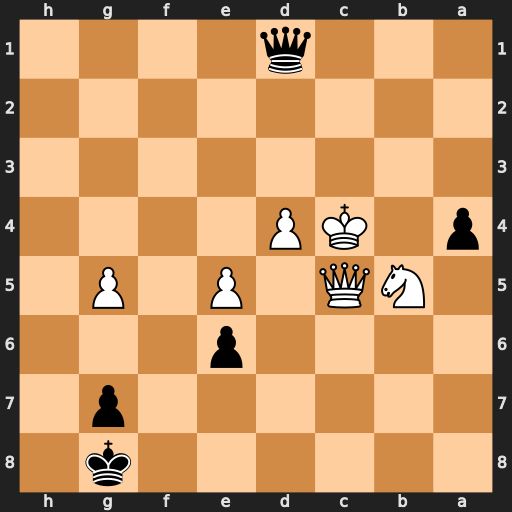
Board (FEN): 6k1/6p1/4p3/1NQ1P1P1/p1KP4/8/8/3q4
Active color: b
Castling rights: -
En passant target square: -
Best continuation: Qb3#